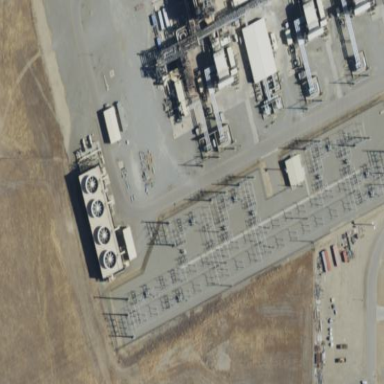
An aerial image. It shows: Transmission level substation.